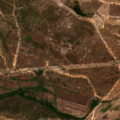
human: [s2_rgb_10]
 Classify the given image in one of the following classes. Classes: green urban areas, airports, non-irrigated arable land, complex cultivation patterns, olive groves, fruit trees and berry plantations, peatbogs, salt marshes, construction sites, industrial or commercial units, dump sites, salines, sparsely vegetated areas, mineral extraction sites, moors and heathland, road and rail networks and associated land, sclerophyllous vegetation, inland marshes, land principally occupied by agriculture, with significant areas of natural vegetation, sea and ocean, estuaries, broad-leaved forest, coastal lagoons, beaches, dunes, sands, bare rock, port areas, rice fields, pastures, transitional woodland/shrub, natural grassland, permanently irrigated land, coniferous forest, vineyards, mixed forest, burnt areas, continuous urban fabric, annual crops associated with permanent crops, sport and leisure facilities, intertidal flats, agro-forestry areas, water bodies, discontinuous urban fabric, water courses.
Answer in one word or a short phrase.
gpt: permanently irrigated land, agro-forestry areas, transitional woodland/shrub